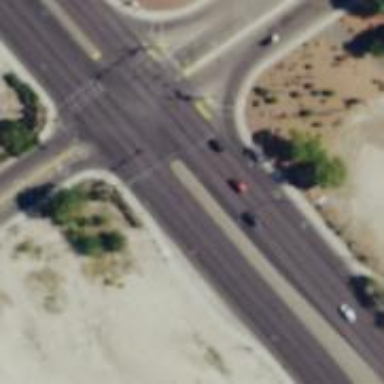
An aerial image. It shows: Solid stop line on the road.